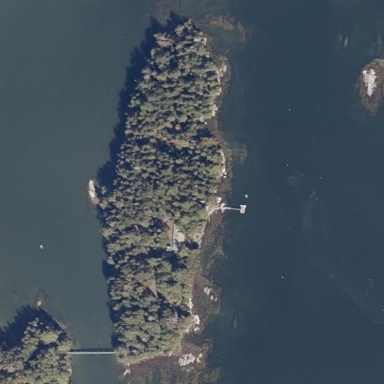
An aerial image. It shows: Islet located along the natural coastline.